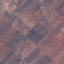
Land use / land cover class: PermanentCrop